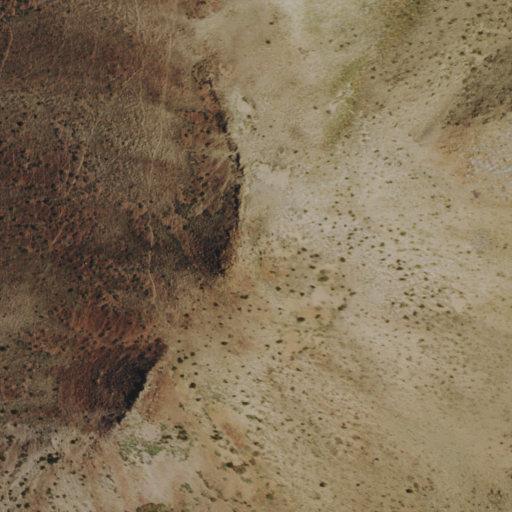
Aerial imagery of mountain in Nevada named Mount Como containing shrub and grassland